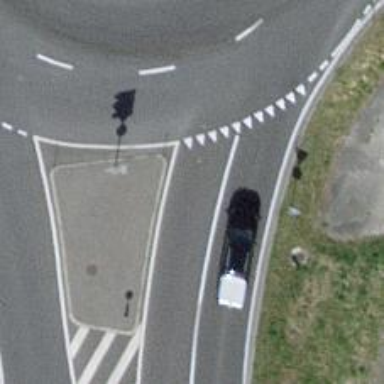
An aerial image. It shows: Road with "give way" sign.